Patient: sex F, age 68
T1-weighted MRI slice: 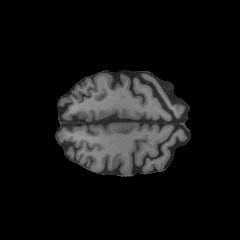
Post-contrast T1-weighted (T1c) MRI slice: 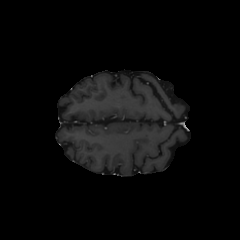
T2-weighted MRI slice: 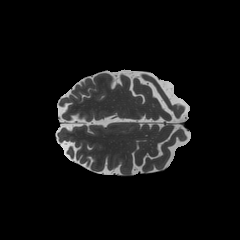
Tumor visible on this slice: no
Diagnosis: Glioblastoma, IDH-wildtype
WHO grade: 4